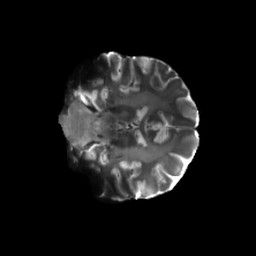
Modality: T2w
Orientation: coronal
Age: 27
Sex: female
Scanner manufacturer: siemens
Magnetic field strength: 6.98 T
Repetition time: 7.08 s
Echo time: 0.0756 s